Question: I am a beginner at at this stuff. Could you tell me what is happening at each step of the code below. Thank you.

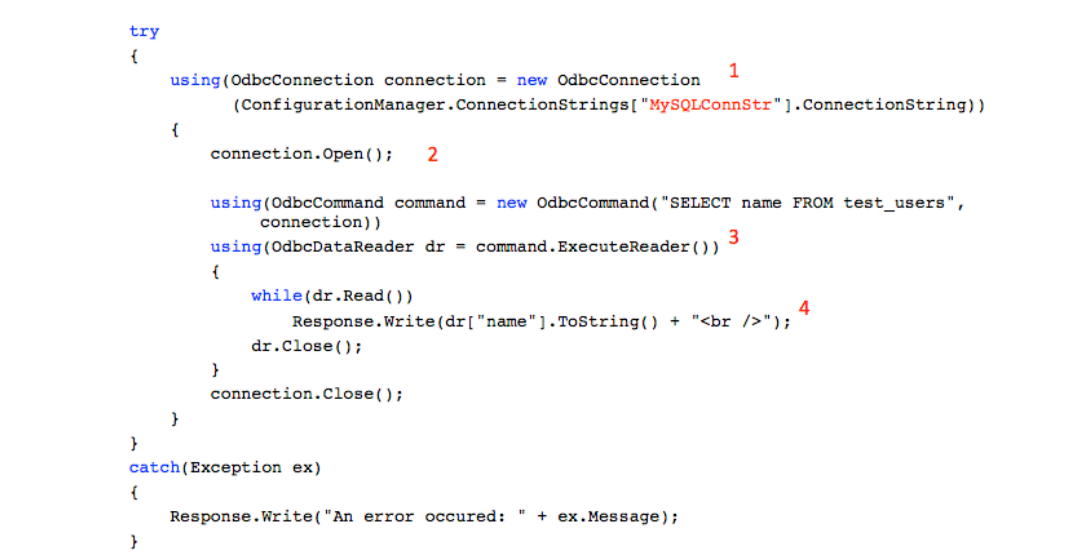
Answer: It's connecting to a database, and executing a query.
1. Creating a connection.
2. Opening that connection.
3. Executing the sql query, command.
4. Iterating through the results and printing the the values of the 'name' attribute.